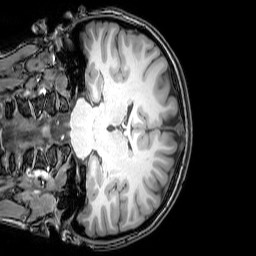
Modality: T1w
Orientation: coronal
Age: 20
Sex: female
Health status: healthy
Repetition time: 0.081 s
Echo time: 0.037 s